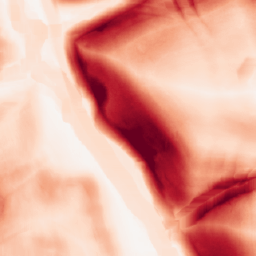
Category: morphological
Decomposition family: morphological_gradient
Decomposition parameters: size: 15
shape: square
Upsampling method: area
Upsampling parameters: scale: 2
Upsampling scale: 2